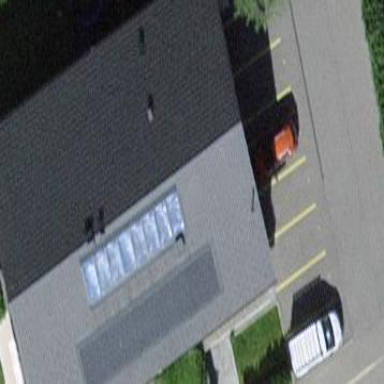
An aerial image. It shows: Gabled building with tile roof oriented along its length.